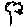
Label: tree